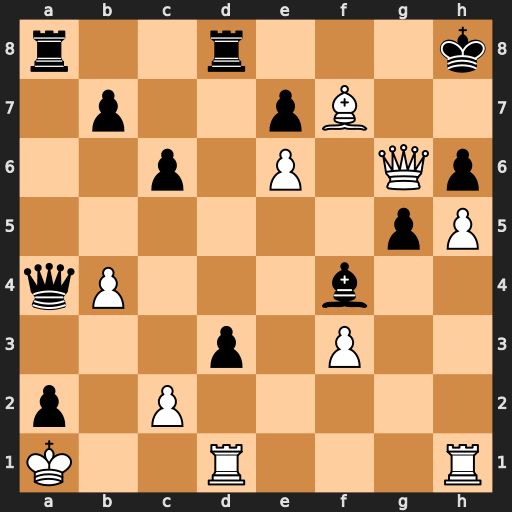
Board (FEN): r2r3k/1p2pB2/2p1P1Qp/6pP/qP3b2/3p1P2/p1P5/K2R3R
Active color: w
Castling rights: -
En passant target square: -
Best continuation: Qxh6#